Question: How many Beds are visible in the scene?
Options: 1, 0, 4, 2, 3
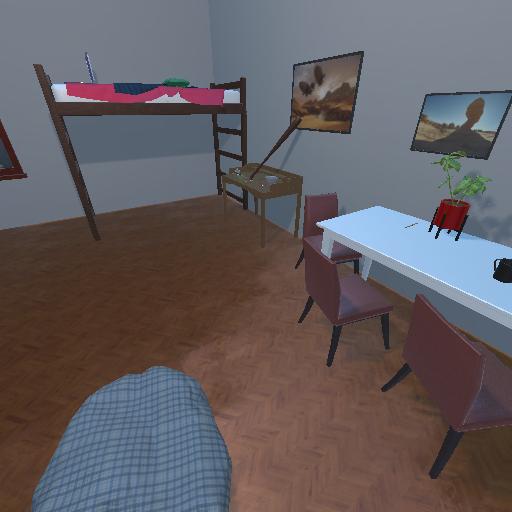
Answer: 1